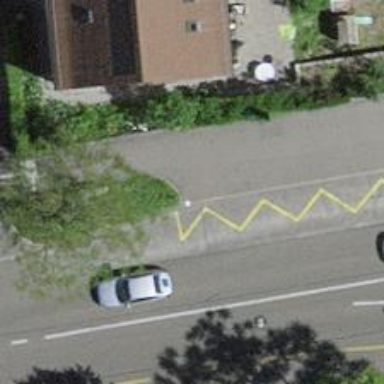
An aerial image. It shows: Platform for public transport on the road.